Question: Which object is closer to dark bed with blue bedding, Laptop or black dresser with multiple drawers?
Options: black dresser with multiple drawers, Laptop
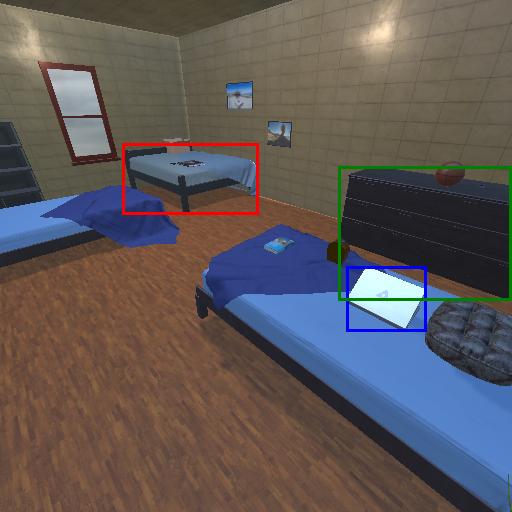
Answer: black dresser with multiple drawers